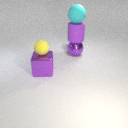
large purple rubber cylinder above large purple metal sphere